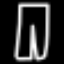
Label: pants